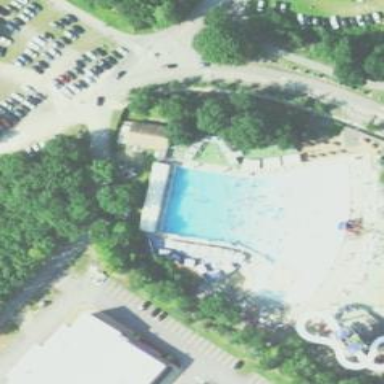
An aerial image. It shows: Lifeguard station.